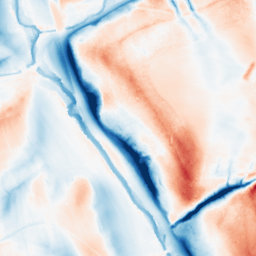
Category: classical
Decomposition family: gaussian_anisotropic
Decomposition parameters: sigma_x: 20
sigma_y: 2
Upsampling method: edge_directed
Upsampling parameters: scale: 2
Upsampling scale: 2